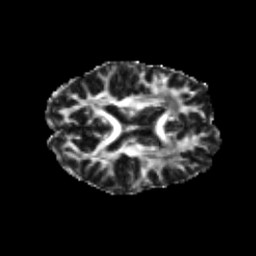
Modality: FA
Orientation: axial
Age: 19
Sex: female
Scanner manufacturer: siemens
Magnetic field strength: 3 T
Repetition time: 3.5 s
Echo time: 0.104 s